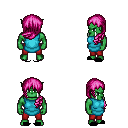
a pixel art fantasy rpg character, male body template, orc, green skin, teal tunic, red pants, pink left-swept hairstyle, black slippers, four views (front, back, left, right), 2x2 character sprite sheet, small pixel art, hard edges, no anti-aliasing